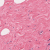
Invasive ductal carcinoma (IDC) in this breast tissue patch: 0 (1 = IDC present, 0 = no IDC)